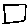
Label: square